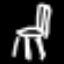
Label: chair